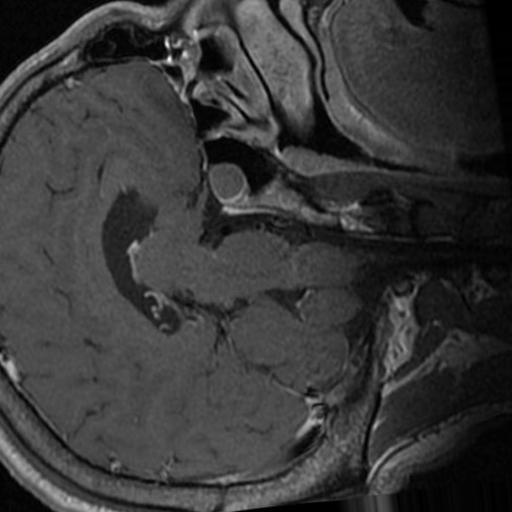
Label: brain_tumor